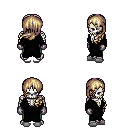
a pixel art fantasy rpg character, male body template, skeleton, gray robe, teal pants, white blonde left-swept hairstyle, metal gloves, white slippers, four views (front, back, left, right), 2x2 character sprite sheet, small pixel art, hard edges, no anti-aliasing